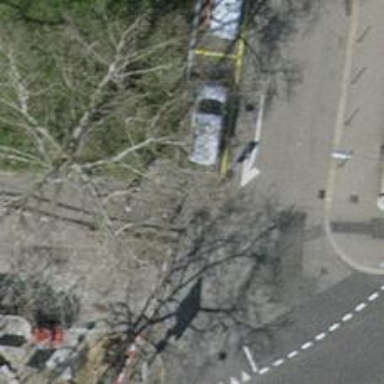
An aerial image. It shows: Kerb barrier.